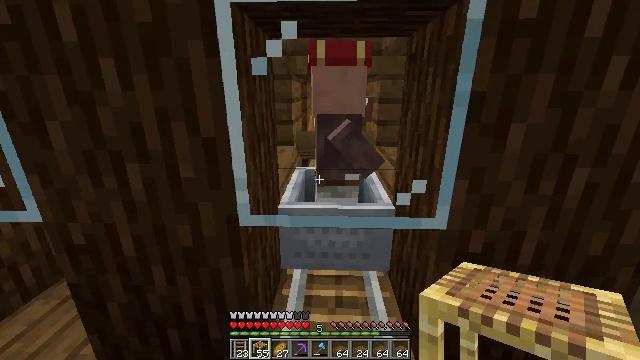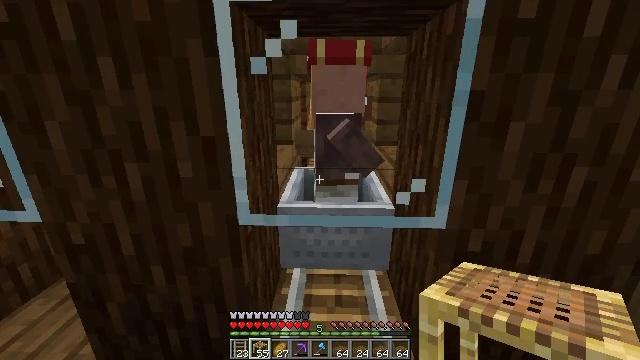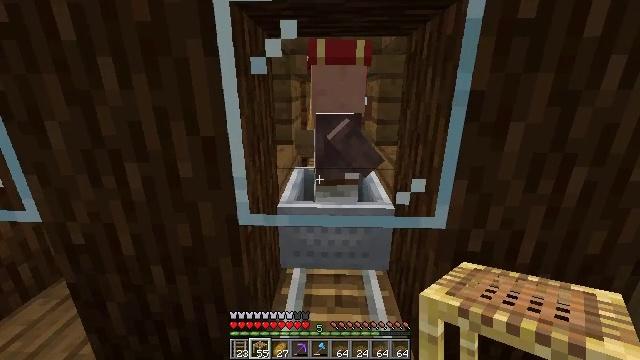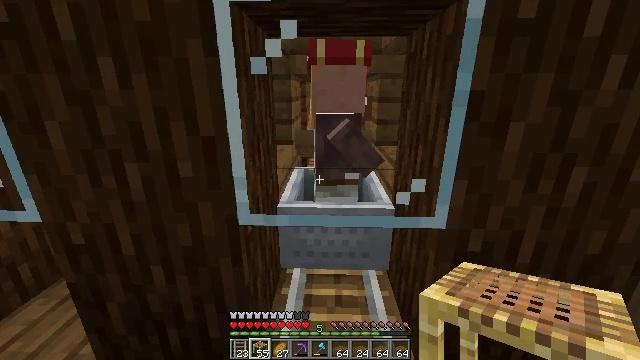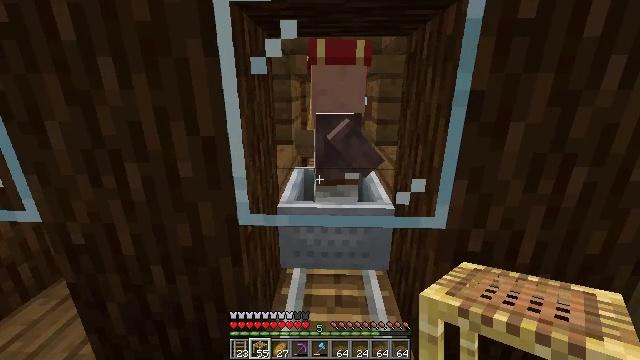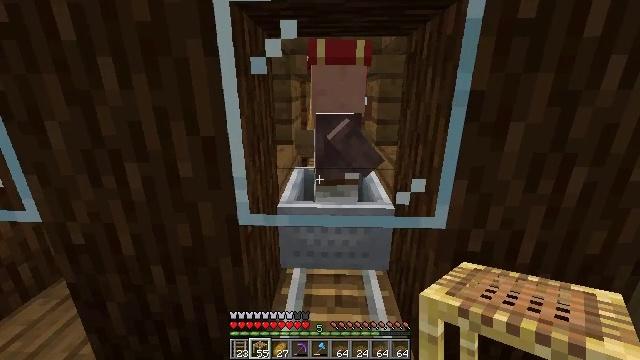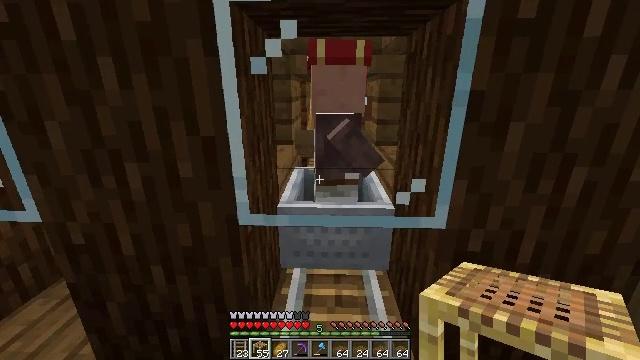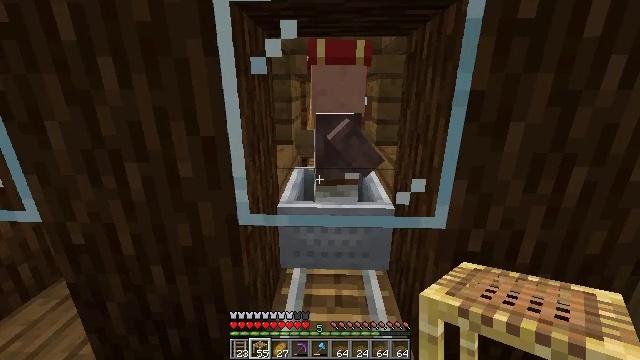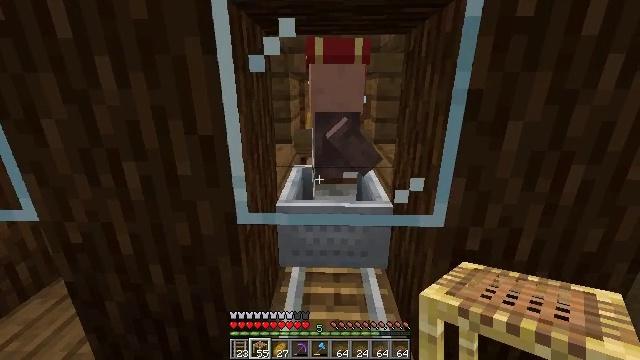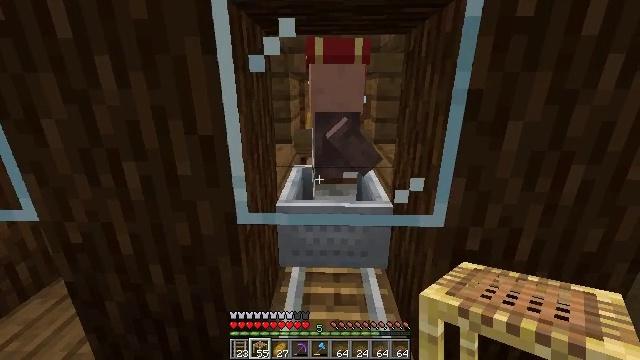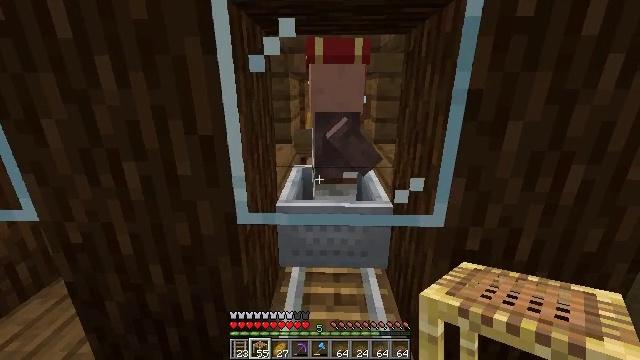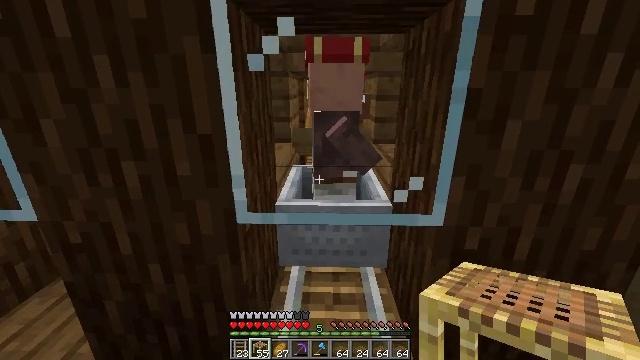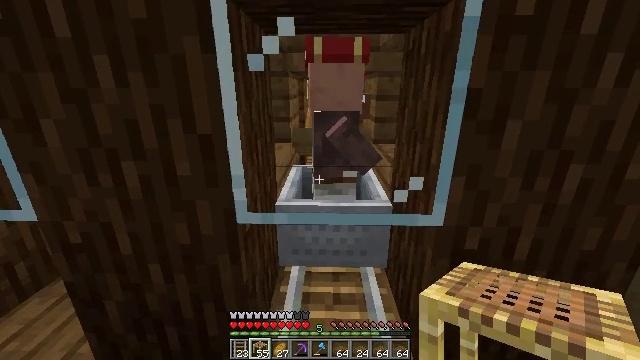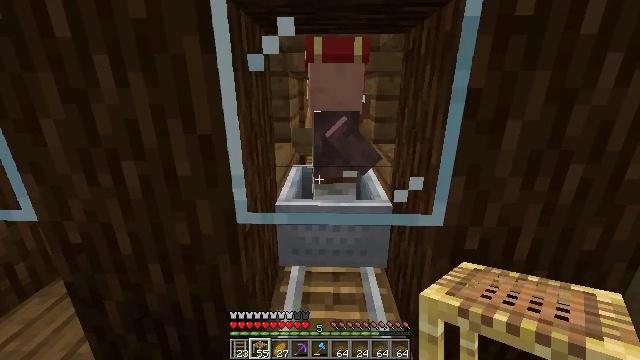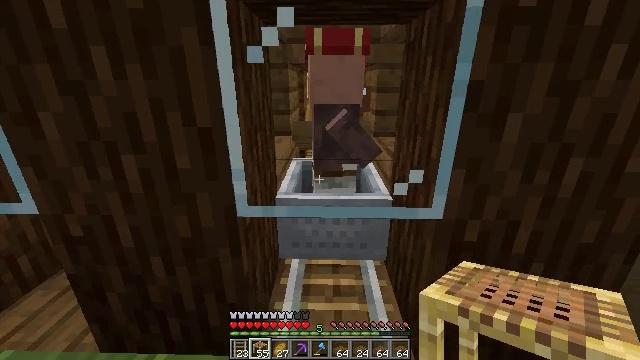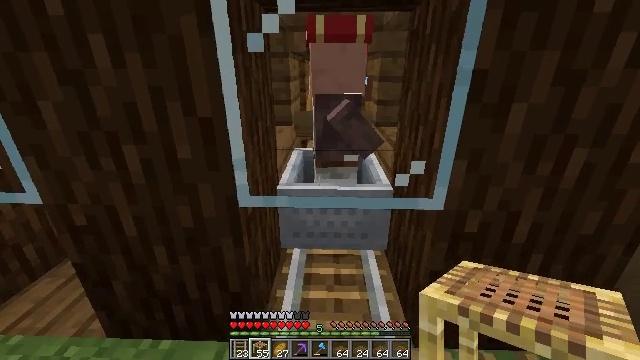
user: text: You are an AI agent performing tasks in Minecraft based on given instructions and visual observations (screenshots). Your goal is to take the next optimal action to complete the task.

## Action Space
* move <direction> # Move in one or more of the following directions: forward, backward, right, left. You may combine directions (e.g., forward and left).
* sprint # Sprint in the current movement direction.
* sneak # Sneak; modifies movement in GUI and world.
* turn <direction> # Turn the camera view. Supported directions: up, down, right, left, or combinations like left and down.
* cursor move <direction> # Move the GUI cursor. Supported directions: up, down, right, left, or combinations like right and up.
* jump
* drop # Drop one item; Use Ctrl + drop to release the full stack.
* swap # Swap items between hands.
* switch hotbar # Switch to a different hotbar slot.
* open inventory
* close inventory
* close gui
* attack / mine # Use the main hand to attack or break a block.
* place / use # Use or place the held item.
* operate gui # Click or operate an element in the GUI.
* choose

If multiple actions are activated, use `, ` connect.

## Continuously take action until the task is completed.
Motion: motion action
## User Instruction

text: Break the rail off the ground.
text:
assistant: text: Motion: no_op
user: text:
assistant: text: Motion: no_op
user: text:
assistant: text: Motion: no_op
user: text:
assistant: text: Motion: no_op
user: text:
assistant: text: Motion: no_op
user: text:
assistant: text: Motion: no_op
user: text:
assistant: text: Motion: no_op
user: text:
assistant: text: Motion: no_op
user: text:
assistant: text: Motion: no_op
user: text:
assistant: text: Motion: no_op
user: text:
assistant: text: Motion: no_op
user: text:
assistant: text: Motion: no_op
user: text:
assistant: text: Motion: no_op
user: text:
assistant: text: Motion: turn down
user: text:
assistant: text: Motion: turn down
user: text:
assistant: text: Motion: no_op
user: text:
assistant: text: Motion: no_op
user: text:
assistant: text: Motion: turn right and down
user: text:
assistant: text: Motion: turn right and down
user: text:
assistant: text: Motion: turn right and down
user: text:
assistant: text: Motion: no_op
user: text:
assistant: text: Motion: turn down
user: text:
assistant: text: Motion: turn down
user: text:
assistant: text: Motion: no_op
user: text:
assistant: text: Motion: no_op
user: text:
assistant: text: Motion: no_op
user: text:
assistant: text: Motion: no_op
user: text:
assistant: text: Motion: no_op
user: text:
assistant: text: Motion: no_op
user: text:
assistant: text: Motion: no_op